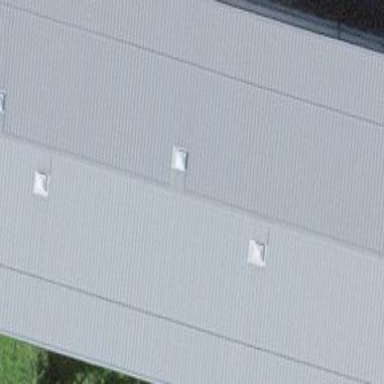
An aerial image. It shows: Industrial building.